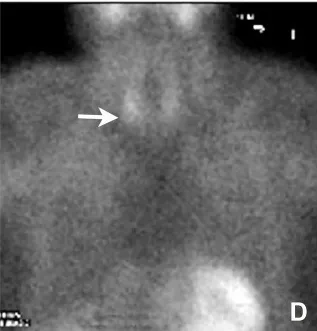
Neck ultrasound and 99mTc-sestamibi scintigraphy performed on admission and 8 months after parathyroid apoplexy. (D) Follow-up 99mTc-sestamibi scintigraphy performed 8 months later showing a marked reduction of the uptake, although residual activity was still noticeable.
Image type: radiology (scintigraphy)